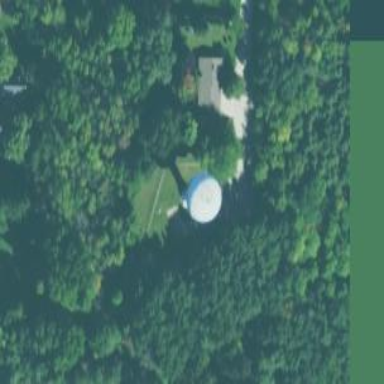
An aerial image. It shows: Water tower that is man-made.